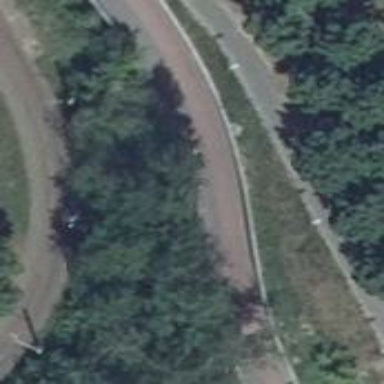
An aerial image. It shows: Ramp on asphalt path.